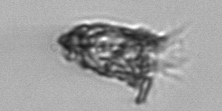
Label: Tintinnopsis